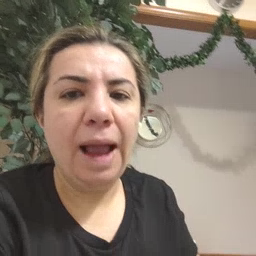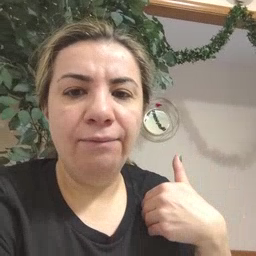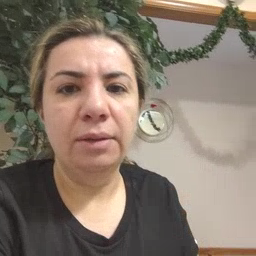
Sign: have